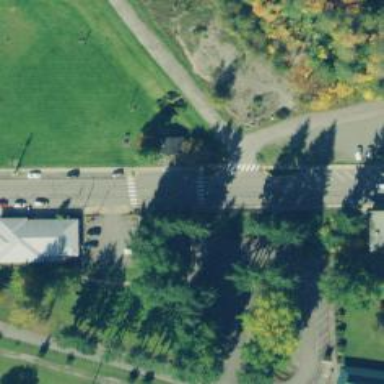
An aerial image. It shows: Zebra crossing on the road.